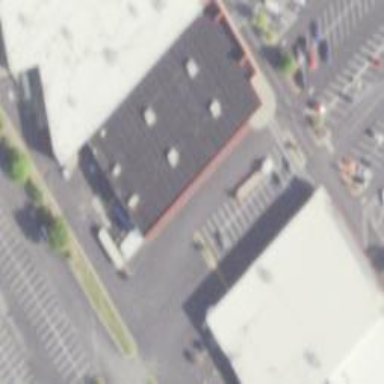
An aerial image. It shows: Department store building.